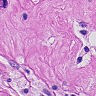
Metastatic tissue present: yes